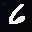
Label: 6